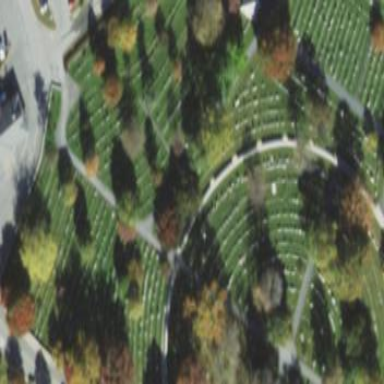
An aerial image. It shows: Sector in the cemetery.